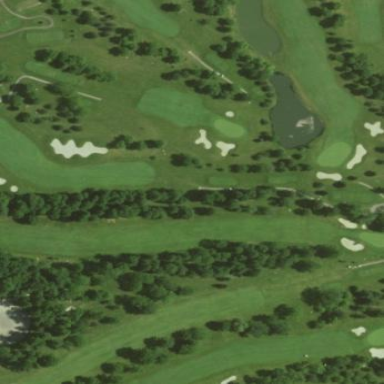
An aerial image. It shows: Golf course.